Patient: sex M, age 49
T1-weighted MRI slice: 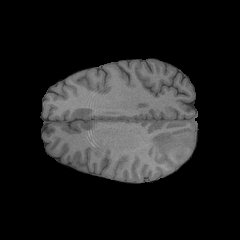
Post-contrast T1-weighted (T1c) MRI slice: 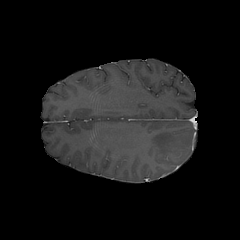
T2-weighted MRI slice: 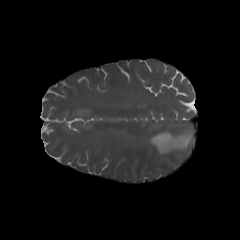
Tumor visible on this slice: yes
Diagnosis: Glioblastoma, IDH-wildtype
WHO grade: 4